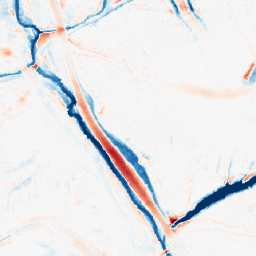
Category: morphological
Decomposition family: tophat_combined
Decomposition parameters: size: 10
Upsampling method: nearest
Upsampling parameters: scale: 2
Upsampling scale: 2